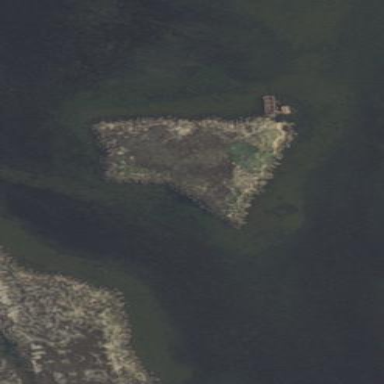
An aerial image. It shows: Islet.